Modality: CBCT
Slice 48 of 112
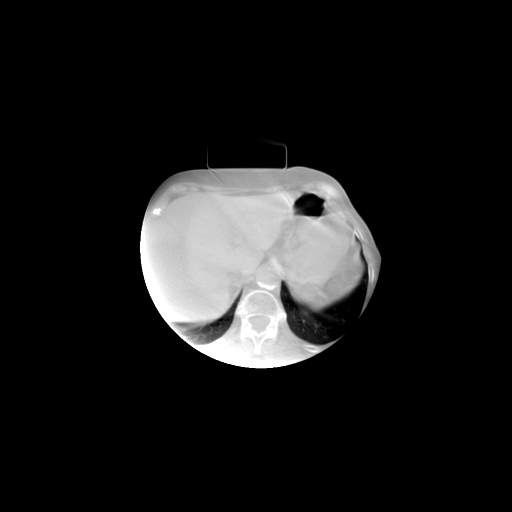